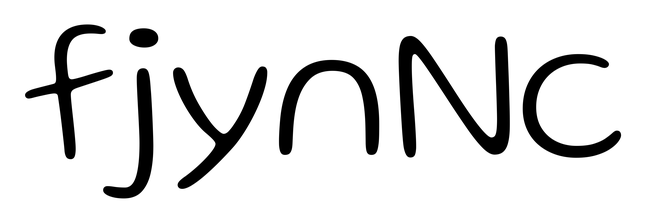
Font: Gluten_ExtraLight